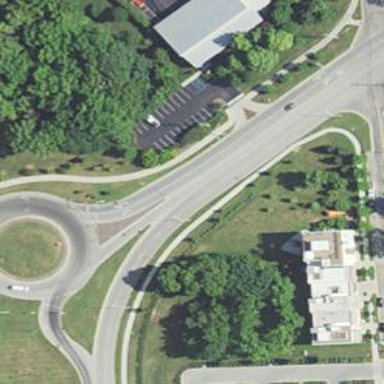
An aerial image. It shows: Secondary link road with asphalt surface.